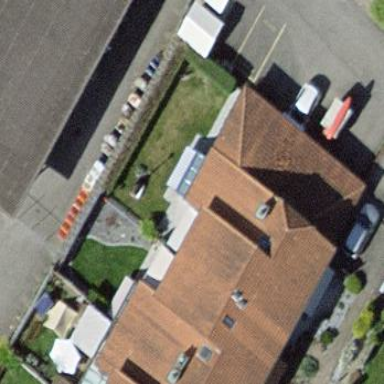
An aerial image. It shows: Garage building.